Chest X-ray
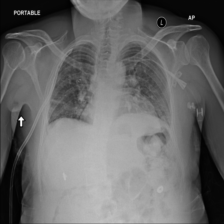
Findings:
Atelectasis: negative
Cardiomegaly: negative
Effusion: negative
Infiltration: negative
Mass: negative
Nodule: negative
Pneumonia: negative
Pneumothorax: negative
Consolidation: negative
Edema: negative
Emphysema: negative
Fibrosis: negative
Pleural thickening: negative
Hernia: negative